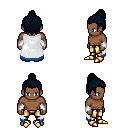
a pixel art fantasy rpg character, male body template, human, dark skin, white trimmed cape, gold greaves, raven short topknot hairstyle, white cloth bracers, gold boots, four views (front, back, left, right), 2x2 character sprite sheet, small pixel art, hard edges, no anti-aliasing